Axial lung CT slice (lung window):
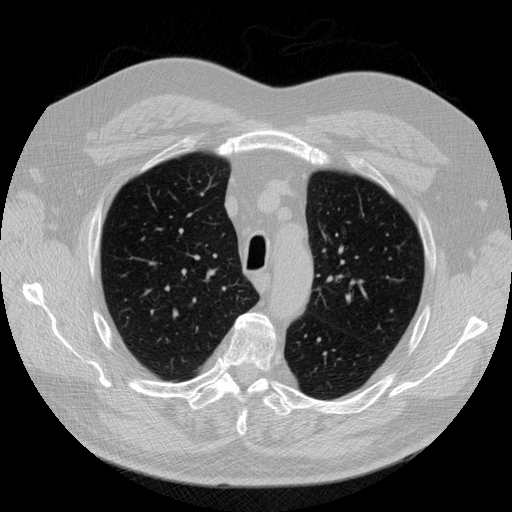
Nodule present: no